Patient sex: F
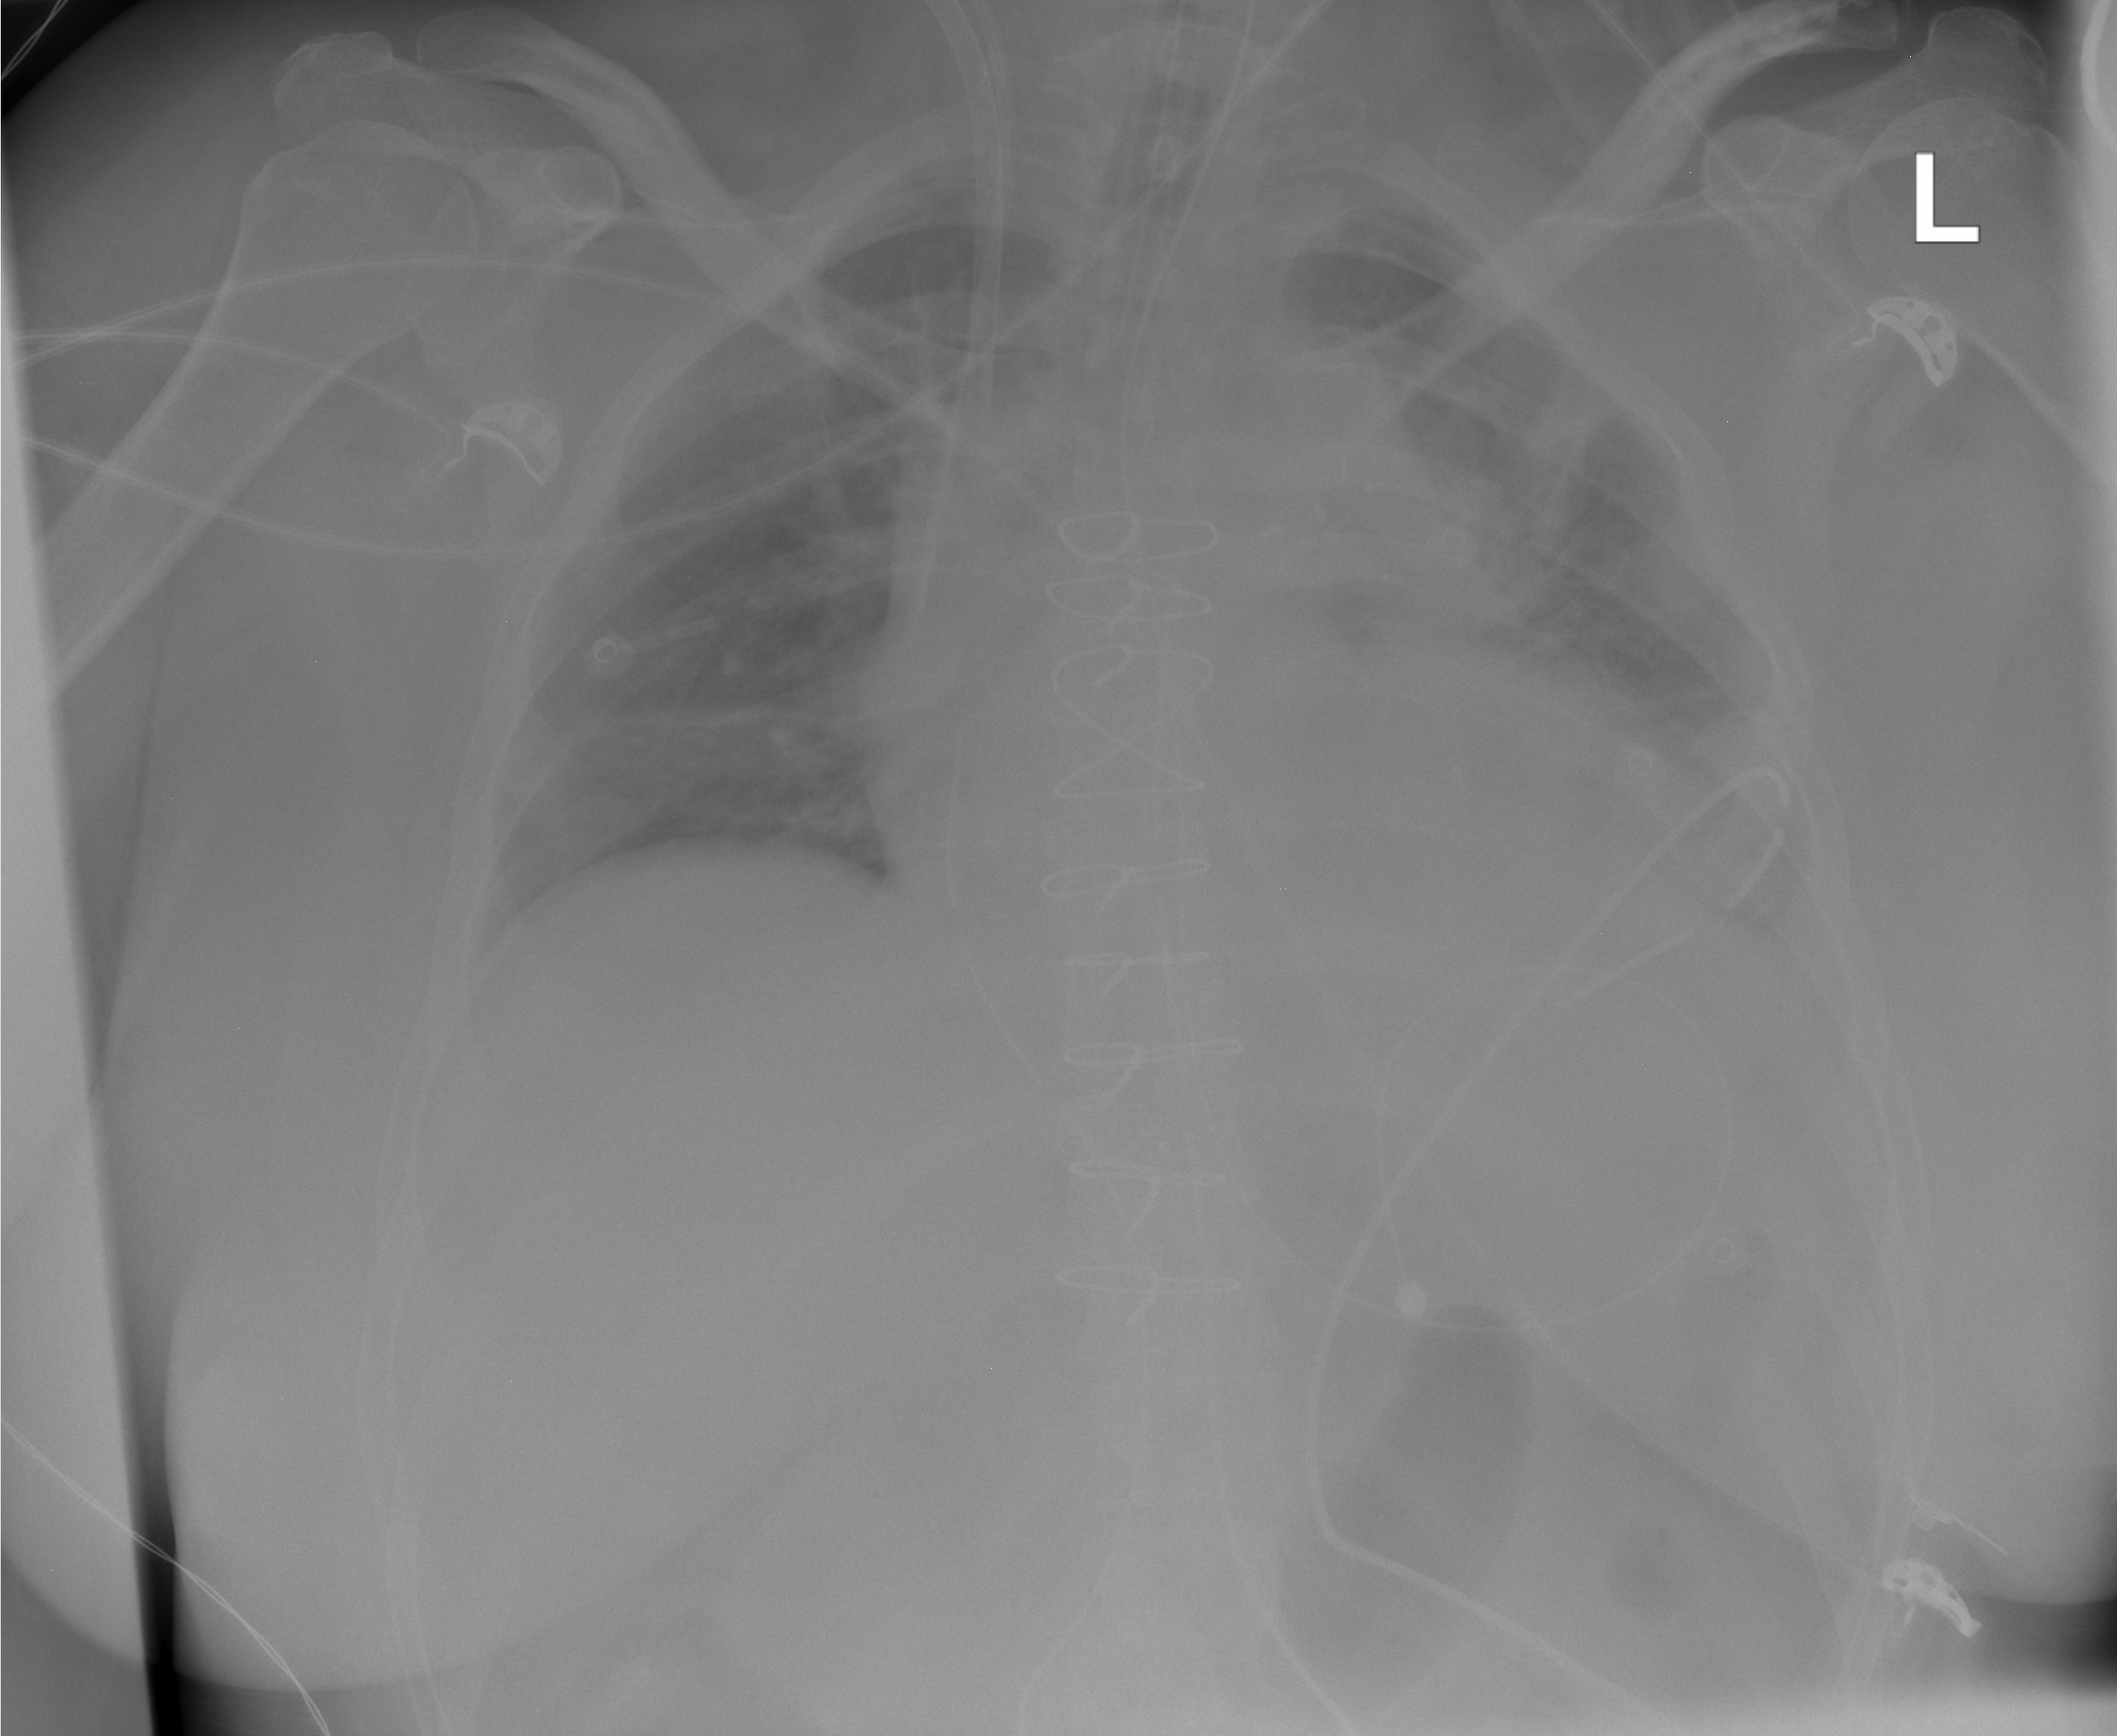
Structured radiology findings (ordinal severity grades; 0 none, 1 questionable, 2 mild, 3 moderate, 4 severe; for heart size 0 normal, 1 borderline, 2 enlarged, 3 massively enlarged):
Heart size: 1
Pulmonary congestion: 2
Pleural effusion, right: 0
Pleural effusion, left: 2
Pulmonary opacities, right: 0
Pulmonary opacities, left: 0
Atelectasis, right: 2
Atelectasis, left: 3